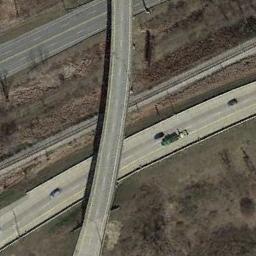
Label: overpass